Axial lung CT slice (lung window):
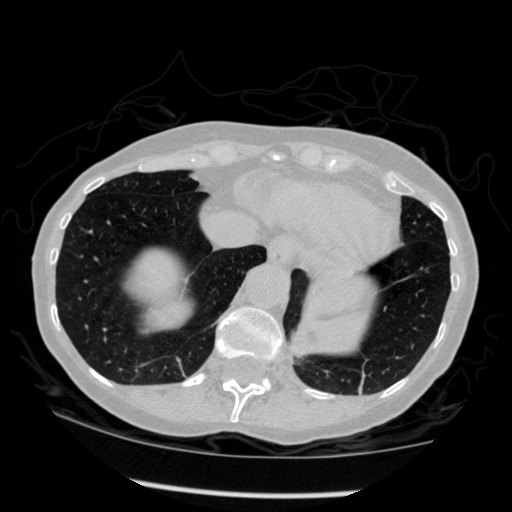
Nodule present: no